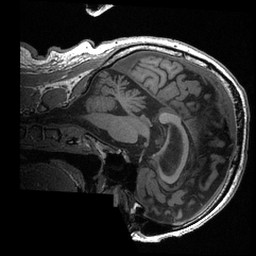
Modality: T1w
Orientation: sagittal
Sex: male
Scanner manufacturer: ge
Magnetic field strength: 3 T
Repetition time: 0.0064 s
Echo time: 0.00281 s